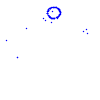
Particle: kaon